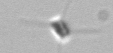
Label: Chaetoceros_tenuissimus